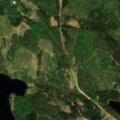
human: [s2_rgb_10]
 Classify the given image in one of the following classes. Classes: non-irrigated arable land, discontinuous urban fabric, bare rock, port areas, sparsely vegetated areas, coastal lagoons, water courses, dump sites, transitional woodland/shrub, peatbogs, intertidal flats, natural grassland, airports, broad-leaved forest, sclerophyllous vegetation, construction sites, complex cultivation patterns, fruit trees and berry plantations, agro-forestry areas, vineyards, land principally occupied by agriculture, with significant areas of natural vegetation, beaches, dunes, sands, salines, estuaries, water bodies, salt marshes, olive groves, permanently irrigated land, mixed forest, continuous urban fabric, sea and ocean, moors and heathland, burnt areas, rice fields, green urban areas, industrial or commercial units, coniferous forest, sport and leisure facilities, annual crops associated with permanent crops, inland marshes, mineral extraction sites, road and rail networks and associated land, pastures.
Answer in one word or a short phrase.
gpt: broad-leaved forest, coniferous forest, mixed forest, transitional woodland/shrub, water bodies